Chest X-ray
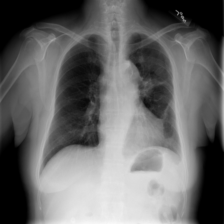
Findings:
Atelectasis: negative
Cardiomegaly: negative
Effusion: negative
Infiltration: negative
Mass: negative
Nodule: negative
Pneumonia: negative
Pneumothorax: negative
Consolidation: negative
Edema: negative
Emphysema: negative
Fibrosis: negative
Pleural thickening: negative
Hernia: negative